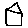
Label: house